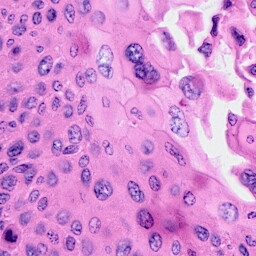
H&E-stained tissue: Cervix